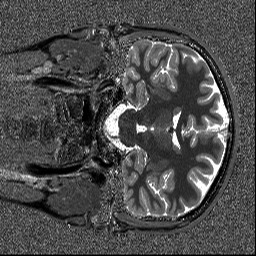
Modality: T1map
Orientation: coronal
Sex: male